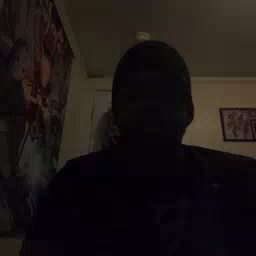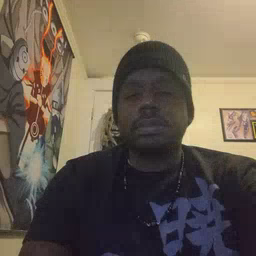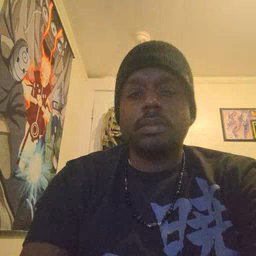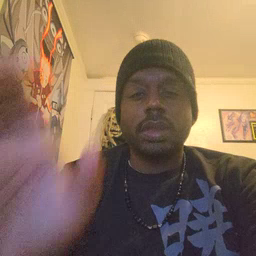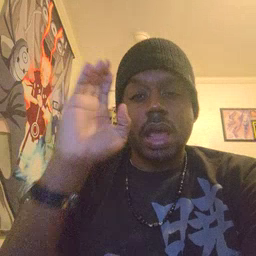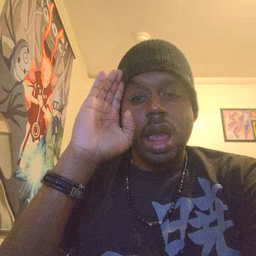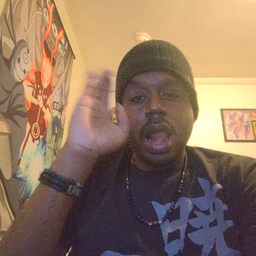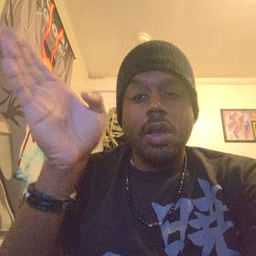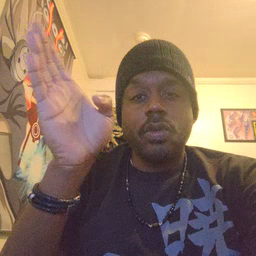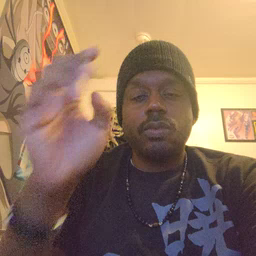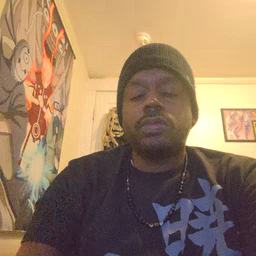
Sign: hello